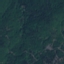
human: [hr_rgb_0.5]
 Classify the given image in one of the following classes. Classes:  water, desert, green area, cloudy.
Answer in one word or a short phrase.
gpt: green area